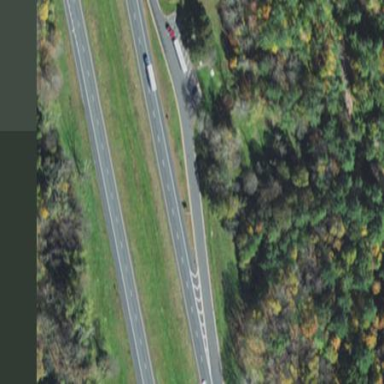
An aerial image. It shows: Rest area on the road.